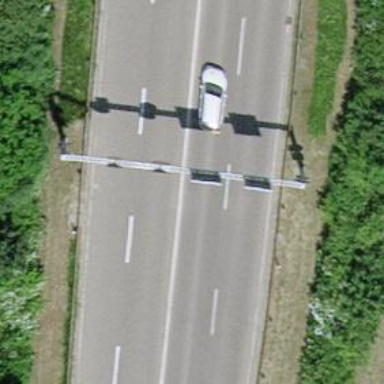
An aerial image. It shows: Asphalt motorway.